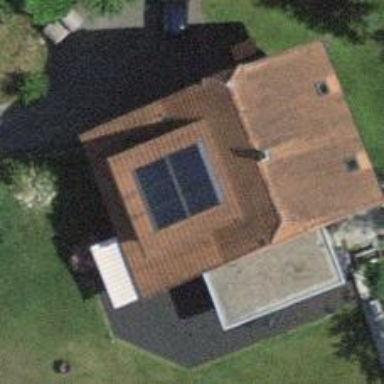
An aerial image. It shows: Solar power generator using photovoltaic panels.